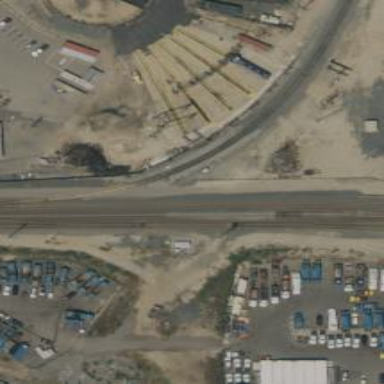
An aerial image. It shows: Railway yard used for servicing trains.